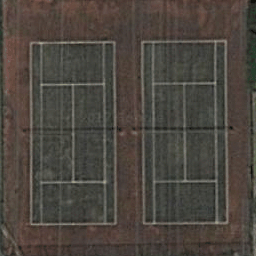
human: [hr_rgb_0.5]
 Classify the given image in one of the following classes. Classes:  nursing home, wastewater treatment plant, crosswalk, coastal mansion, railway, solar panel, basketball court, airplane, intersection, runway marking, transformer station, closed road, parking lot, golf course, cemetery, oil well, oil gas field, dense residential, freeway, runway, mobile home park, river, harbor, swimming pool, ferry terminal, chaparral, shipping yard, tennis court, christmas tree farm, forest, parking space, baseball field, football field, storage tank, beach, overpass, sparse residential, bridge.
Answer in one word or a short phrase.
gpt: tennis court